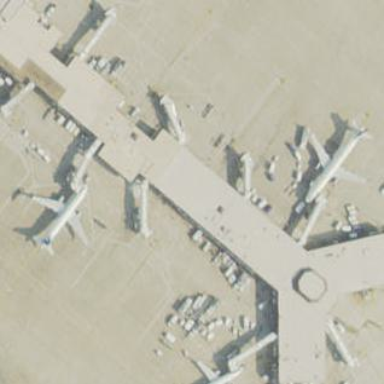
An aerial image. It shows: Terminal building located at airport.